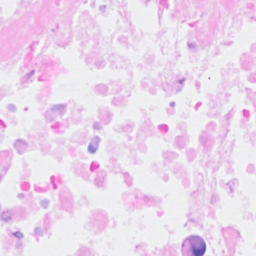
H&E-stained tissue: Breast